Question: I would like show my text messages like this in picture that i have attached. Please give me some hints on that...

Sample text that i like to have:
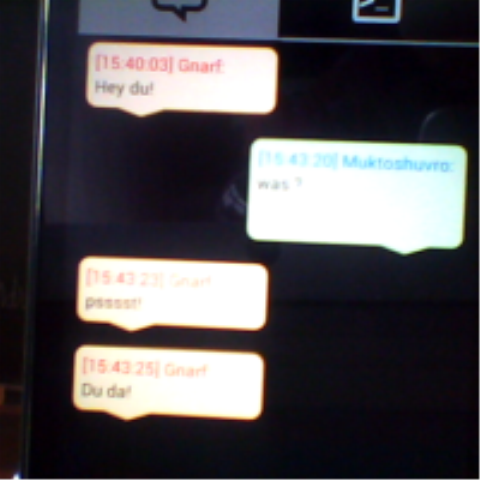
Answer: First, I would create a small empty speech balloon as a 9-patch. This will be used as your TextView background and will expand as necessary to encompass the text. I guess you'll need to create one for every color you intend to use unless someone can tell me how to add color to such a thing.
Next, I would create a layout.xml file that contains some sort of container widget (LinearLayout or RelativeLayout probably) that holds a single TextView that occupies the left half of the container. Make another that puts the TextView in the right half.
Inside the container, put a TextView that uses the above-mentioned 9-patch image as the background.
Then, I would use a ListView for the overall container for your text messages. Construct an Adapter subclass that manages your list of text messages and uses a LayoutInflator to expand the above-mentioned layout.xml files to return the Views to be displayed by the ListView.
That's how I would do it anyway. Implementation details are left as an exercise for the reader.